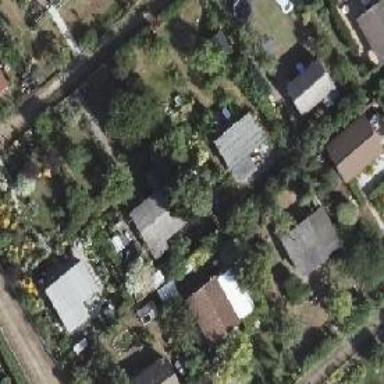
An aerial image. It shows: Plot in the allotments.